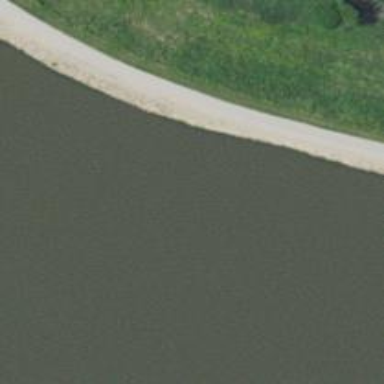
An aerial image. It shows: Reservoir.